Aerial crown-view tile of a tropical tree (Barro Colorado Island, Panama), acquired 20250818:
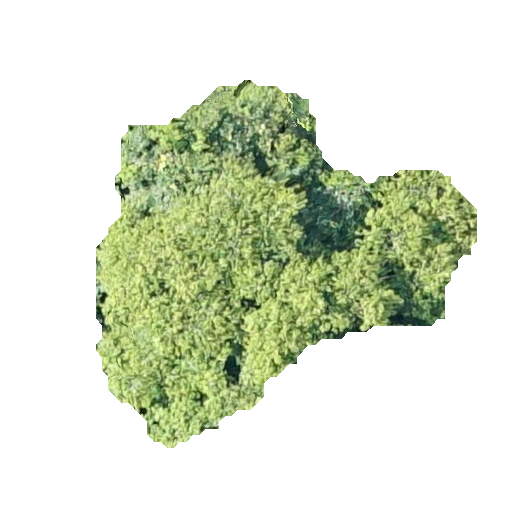
Species: Luehea seemannii
GBIF accepted scientific name: Luehea seemannii
Crown area: 121.029 m²